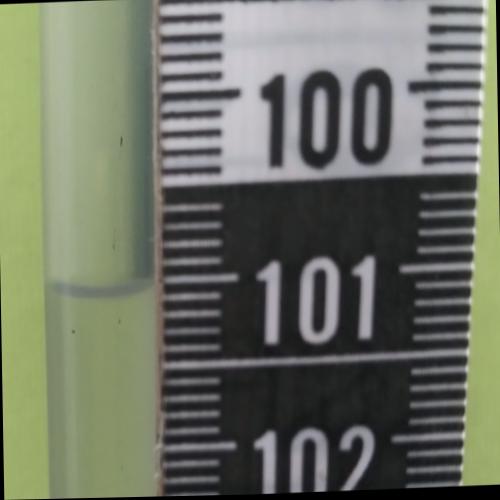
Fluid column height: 101.0 cm